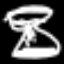
Label: hourglass